Frequency: 55000
Velocity: 0,1705
Power: 49,4
Pulse duration: 0,0000001
Pass count: 1
Magnification: 10
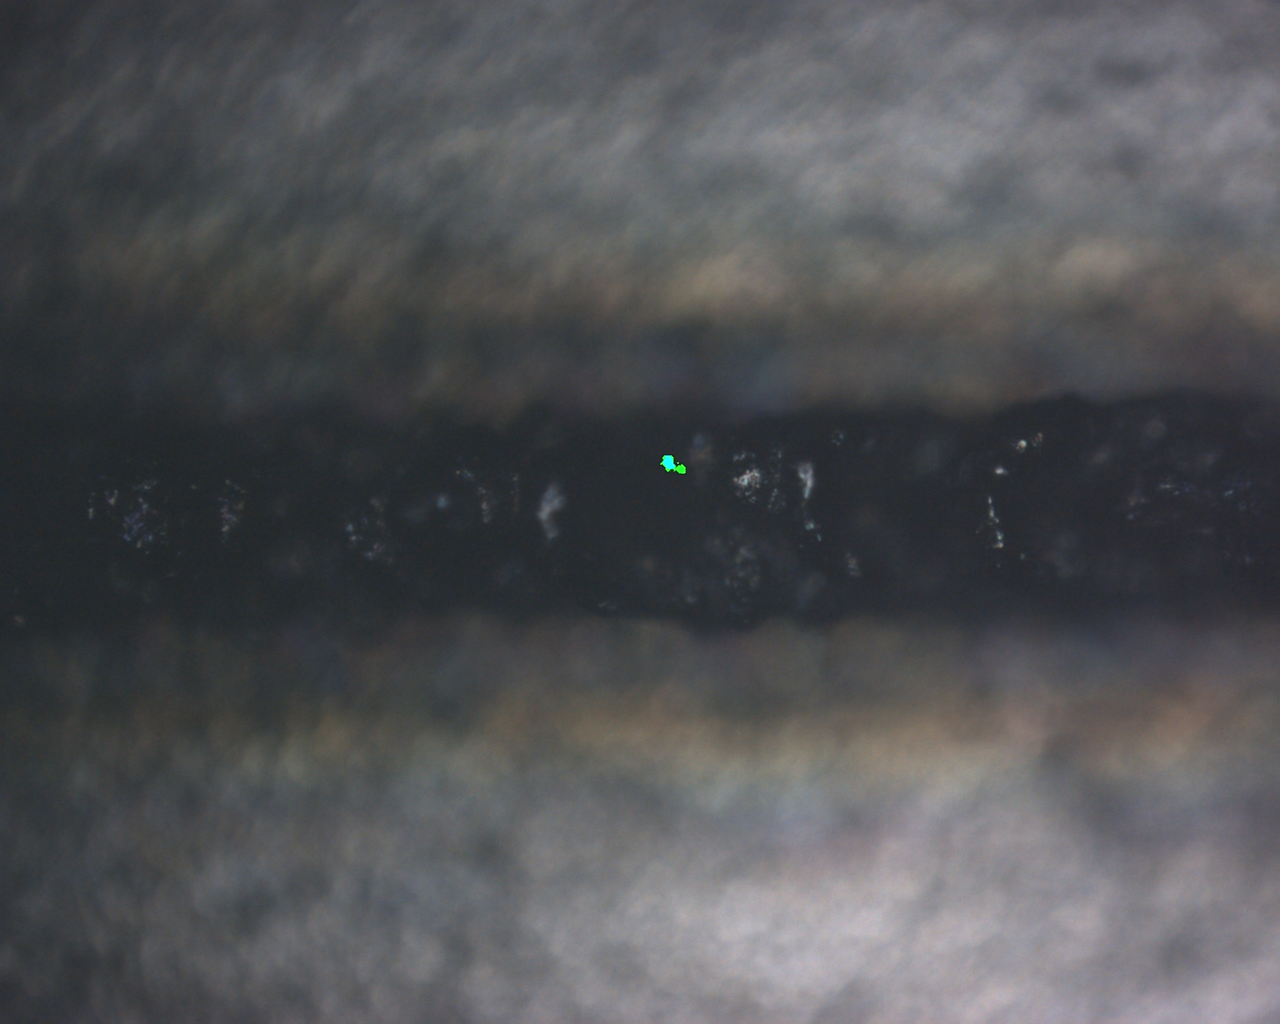
Measured width: 109.797
Other width: 96.168